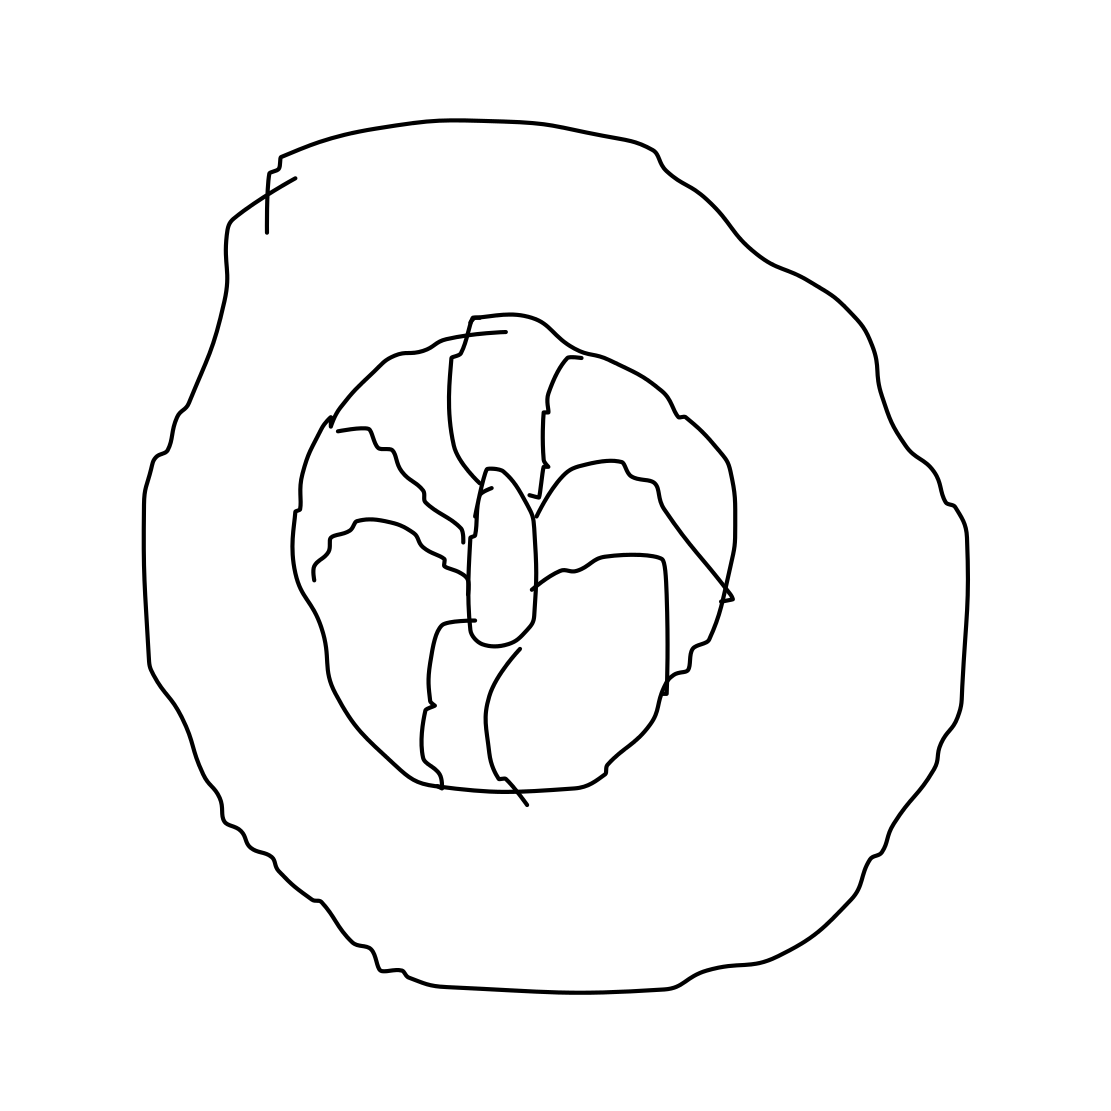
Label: tire